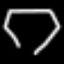
Label: diamond